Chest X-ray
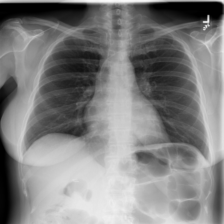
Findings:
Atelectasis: negative
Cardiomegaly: negative
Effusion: negative
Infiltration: negative
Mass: negative
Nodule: negative
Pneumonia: negative
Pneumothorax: negative
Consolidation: negative
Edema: negative
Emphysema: negative
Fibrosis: negative
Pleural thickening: negative
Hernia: negative